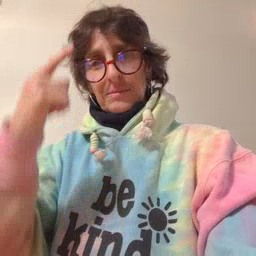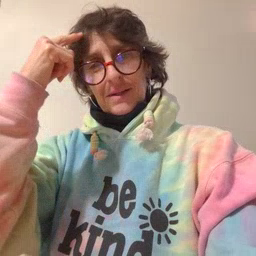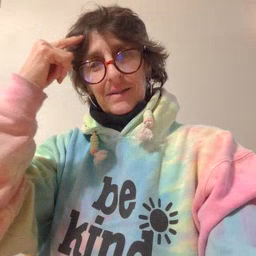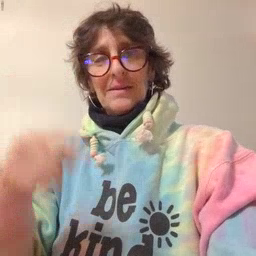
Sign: penny